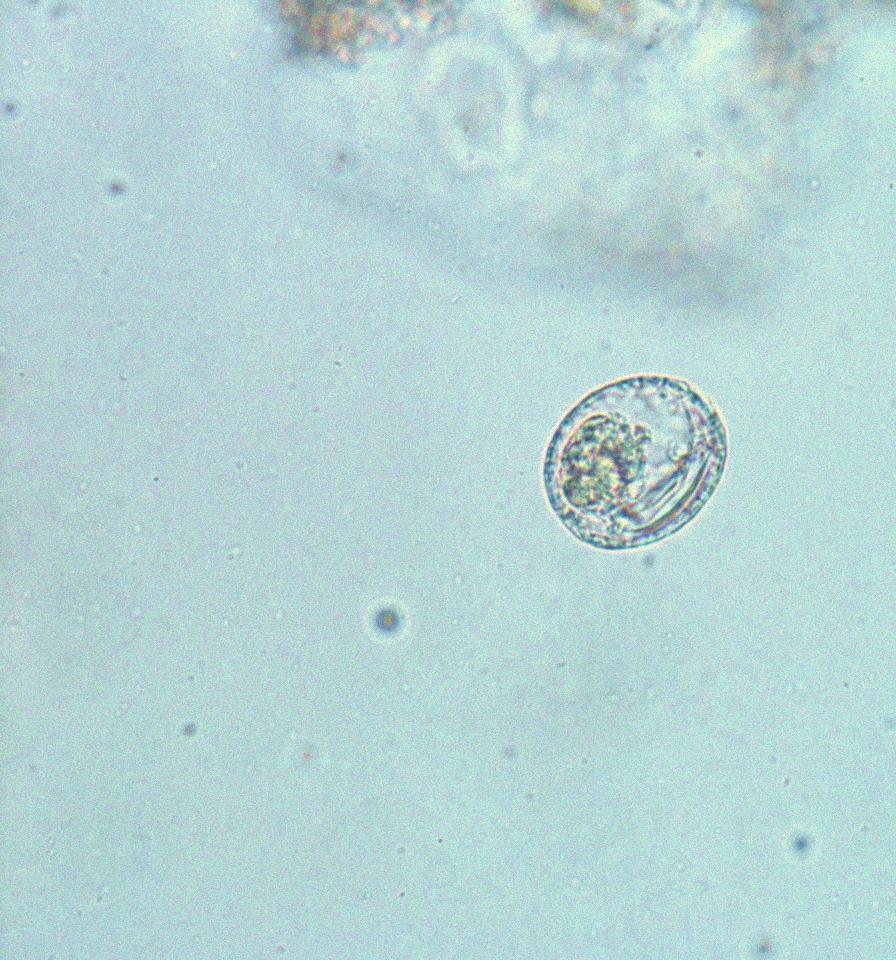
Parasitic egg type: Hymenolepis nana